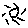
Label: sun